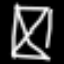
Label: hourglass